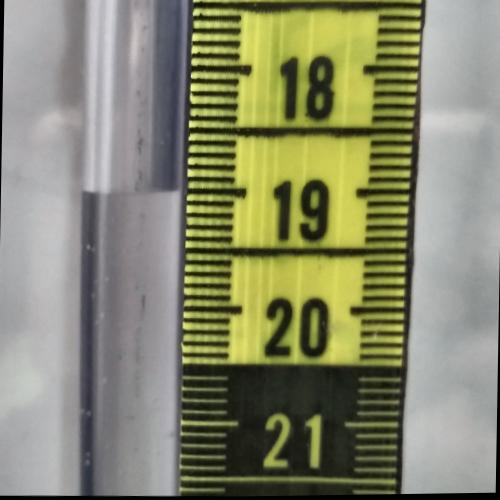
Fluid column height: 19.0 cm